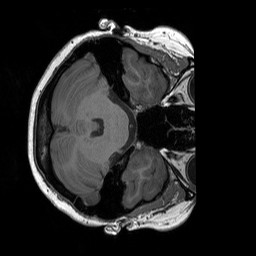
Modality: T1w
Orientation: axial
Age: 24
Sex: female
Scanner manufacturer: siemens
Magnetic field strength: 3 T
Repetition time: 1.9 s
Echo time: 0.00243 s